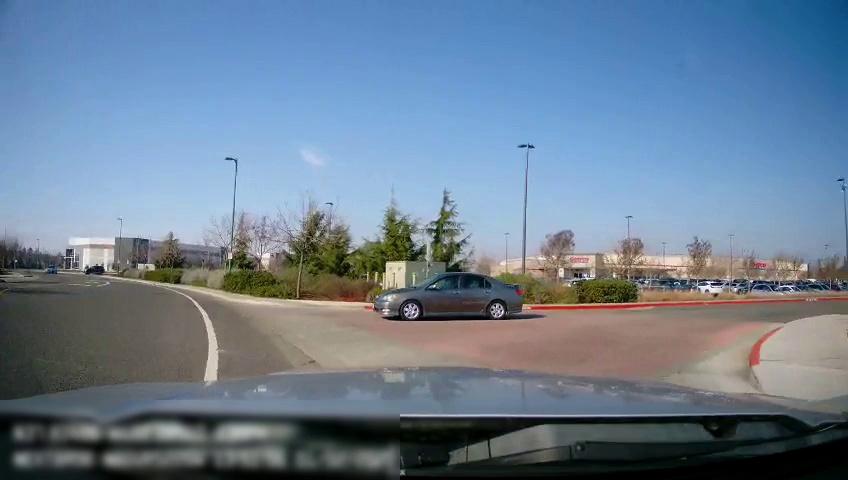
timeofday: Day
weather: Sunny
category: Drivable Space
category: Vehicles | Car
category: Vehicles | Car
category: Vehicles | Car
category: Lanes | Alternate Lane